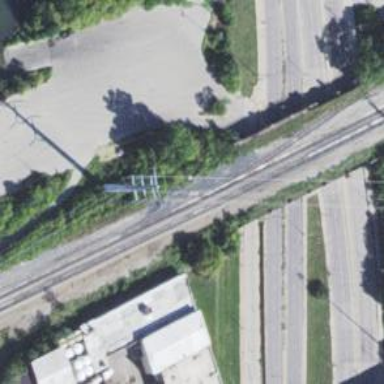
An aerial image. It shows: Abandoned railway yard.